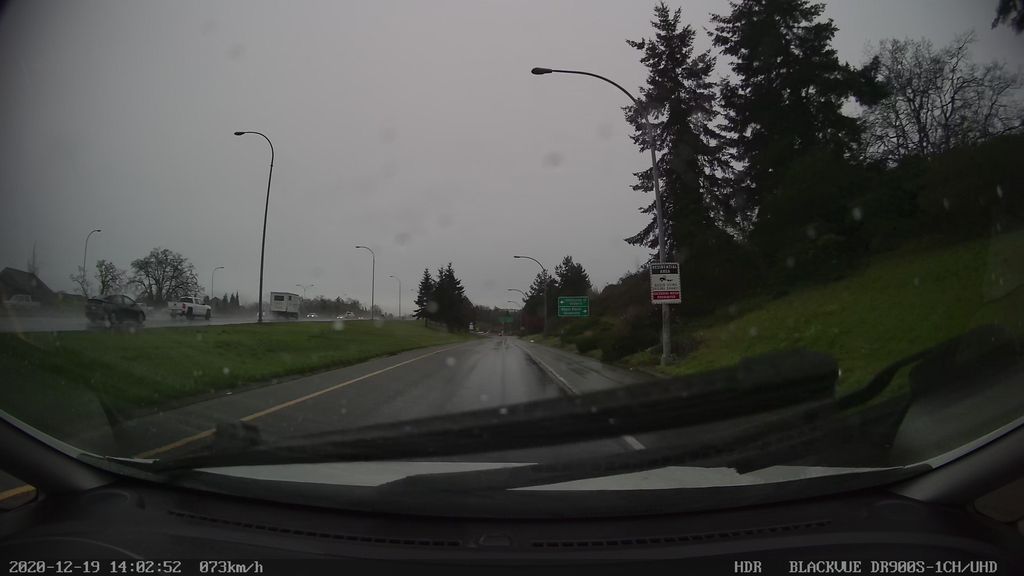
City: victoria